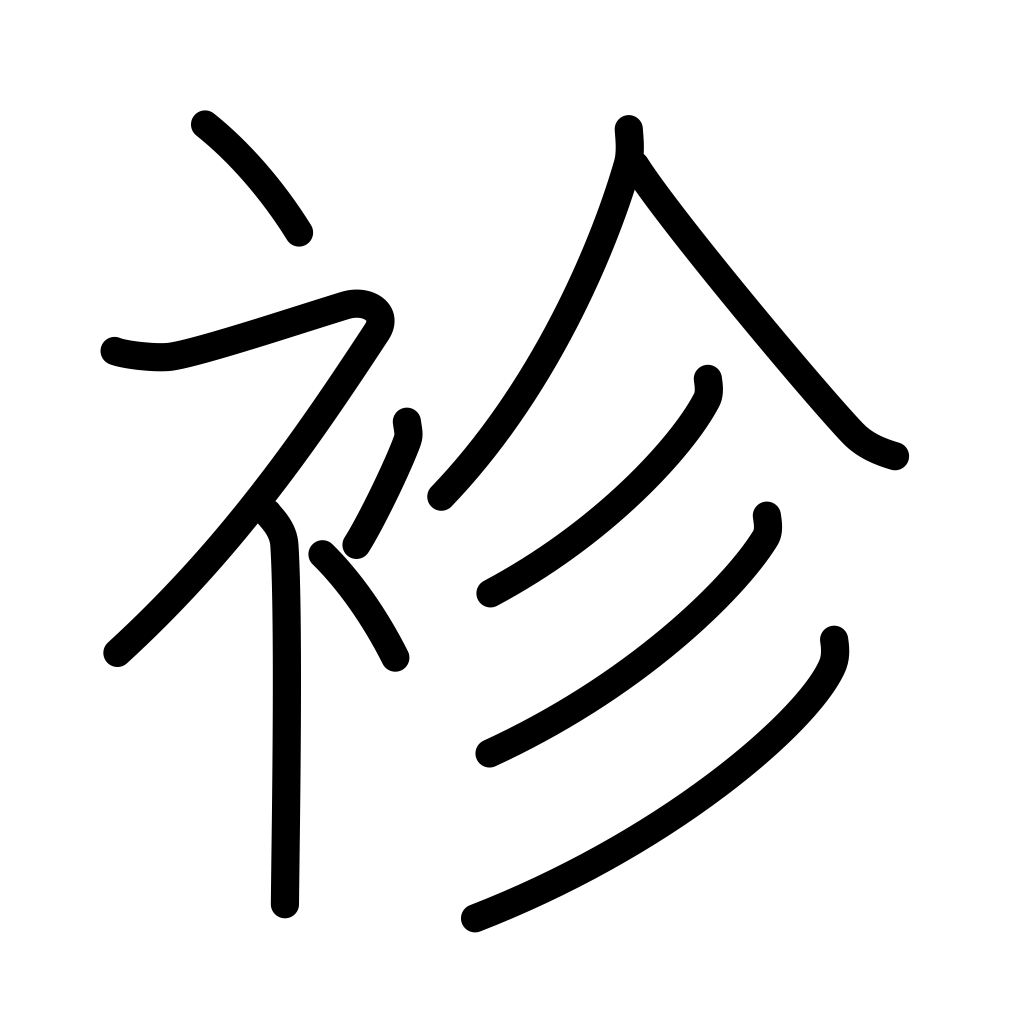
Meaning: thin kimono, embroidery